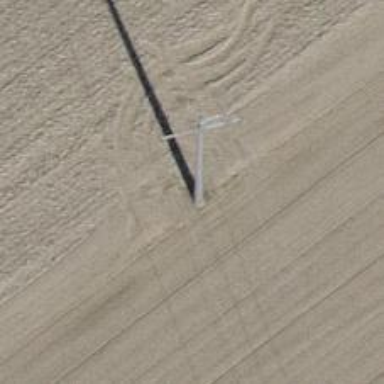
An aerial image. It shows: Power pole.